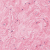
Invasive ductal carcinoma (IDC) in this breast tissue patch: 0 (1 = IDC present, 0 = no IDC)